Question: Below is an image of the action bar on a Samsung Tab2 action bar running 4.0.3 android ICS

from left to right we have the "back, home, recent apps, screenshot, mini-app launcher, and system menu" buttons. Im certain i am not using the correct names for all these which is why i listed them from left to right along with the above image.
I know i can override the the functionality of "back" using:
'''
@Override
public void onBackPressed() {
// Do something custom here
}
'''
i also know that i can NOT override or remove the home button but i was wondering if i could remove or override the "recent apps", "take screen shot", and "mini app launcher"
would be nice if i could remove the back as well..
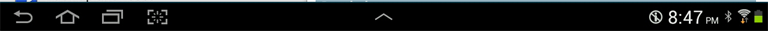
Answer: We just rolled out almost 100 GTab2s and have another 1,000 on order. This is something we've looked into extensively, especially in regards to screenshot and the minitab bloat. You can not remove the screenshot button, nor minitab, unless you root the device and modify the system image. (in short: you can't).
You could "remove" the home button by implementing your own launcher and getting rid of touchwiz.
FWIW, Samsung's B2B folks have been very helpful in supporting our efforts, even at our relatively small quantities. If you were building, say, a kiosk app around the GTab2, you might be able to get them to supply you with a less bloated image.
'''
static public final String[] pkgs_GT_P3113_LH2 = new String[] { "com.kobobooks.samsung.android",
"com.netflix.mediaclient",
"com.nim.discovery",
"com.osp.app.signin",
"com.peel.app",
"com.samsung.mediahub",
"com.samsung.music",
"com.sec.android.app.gamehub",
"com.sec.android.app.minimode.res",
"com.sec.android.app.music",
"com.sec.android.app.readershub",
"com.sec.android.app.samsungapps",
"com.sec.android.app.sns3",
"com.sec.android.daemonapp.ap.yahoonews",
"com.sec.android.daemonapp.ap.yahoostock.stockclock",
"com.sec.android.widgetapp.ap.yahoonews",
"com.sec.android.widgetapp.at.yahoostock.stockclock",
"com.sec.android.widgetapp.minipaper",
"com.sec.chaton",
"com.sec.minimode.music",
"com.sec.pcw",
"com.tgrape.android.radar",
"com.zinio.samsung.android" };
'''